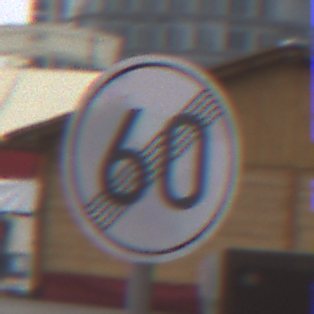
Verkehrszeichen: EndeGeschwindigkeit60
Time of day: MorningAfternoon
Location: Outdoor (Urban)
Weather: Overcast
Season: NotSpecified
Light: Natural